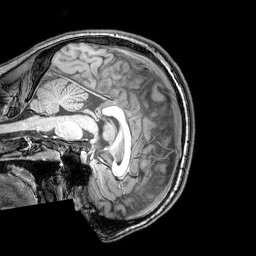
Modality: T1w
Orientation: sagittal
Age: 20
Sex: male
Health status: healthy
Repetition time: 0.081 s
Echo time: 0.037 s